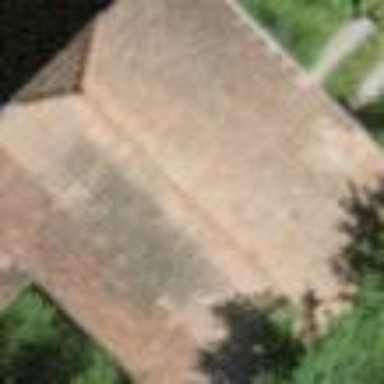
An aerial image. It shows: Barn.